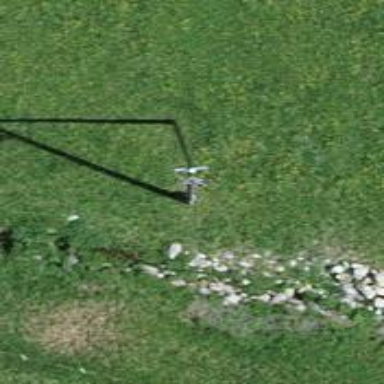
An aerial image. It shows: Power pole.